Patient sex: M
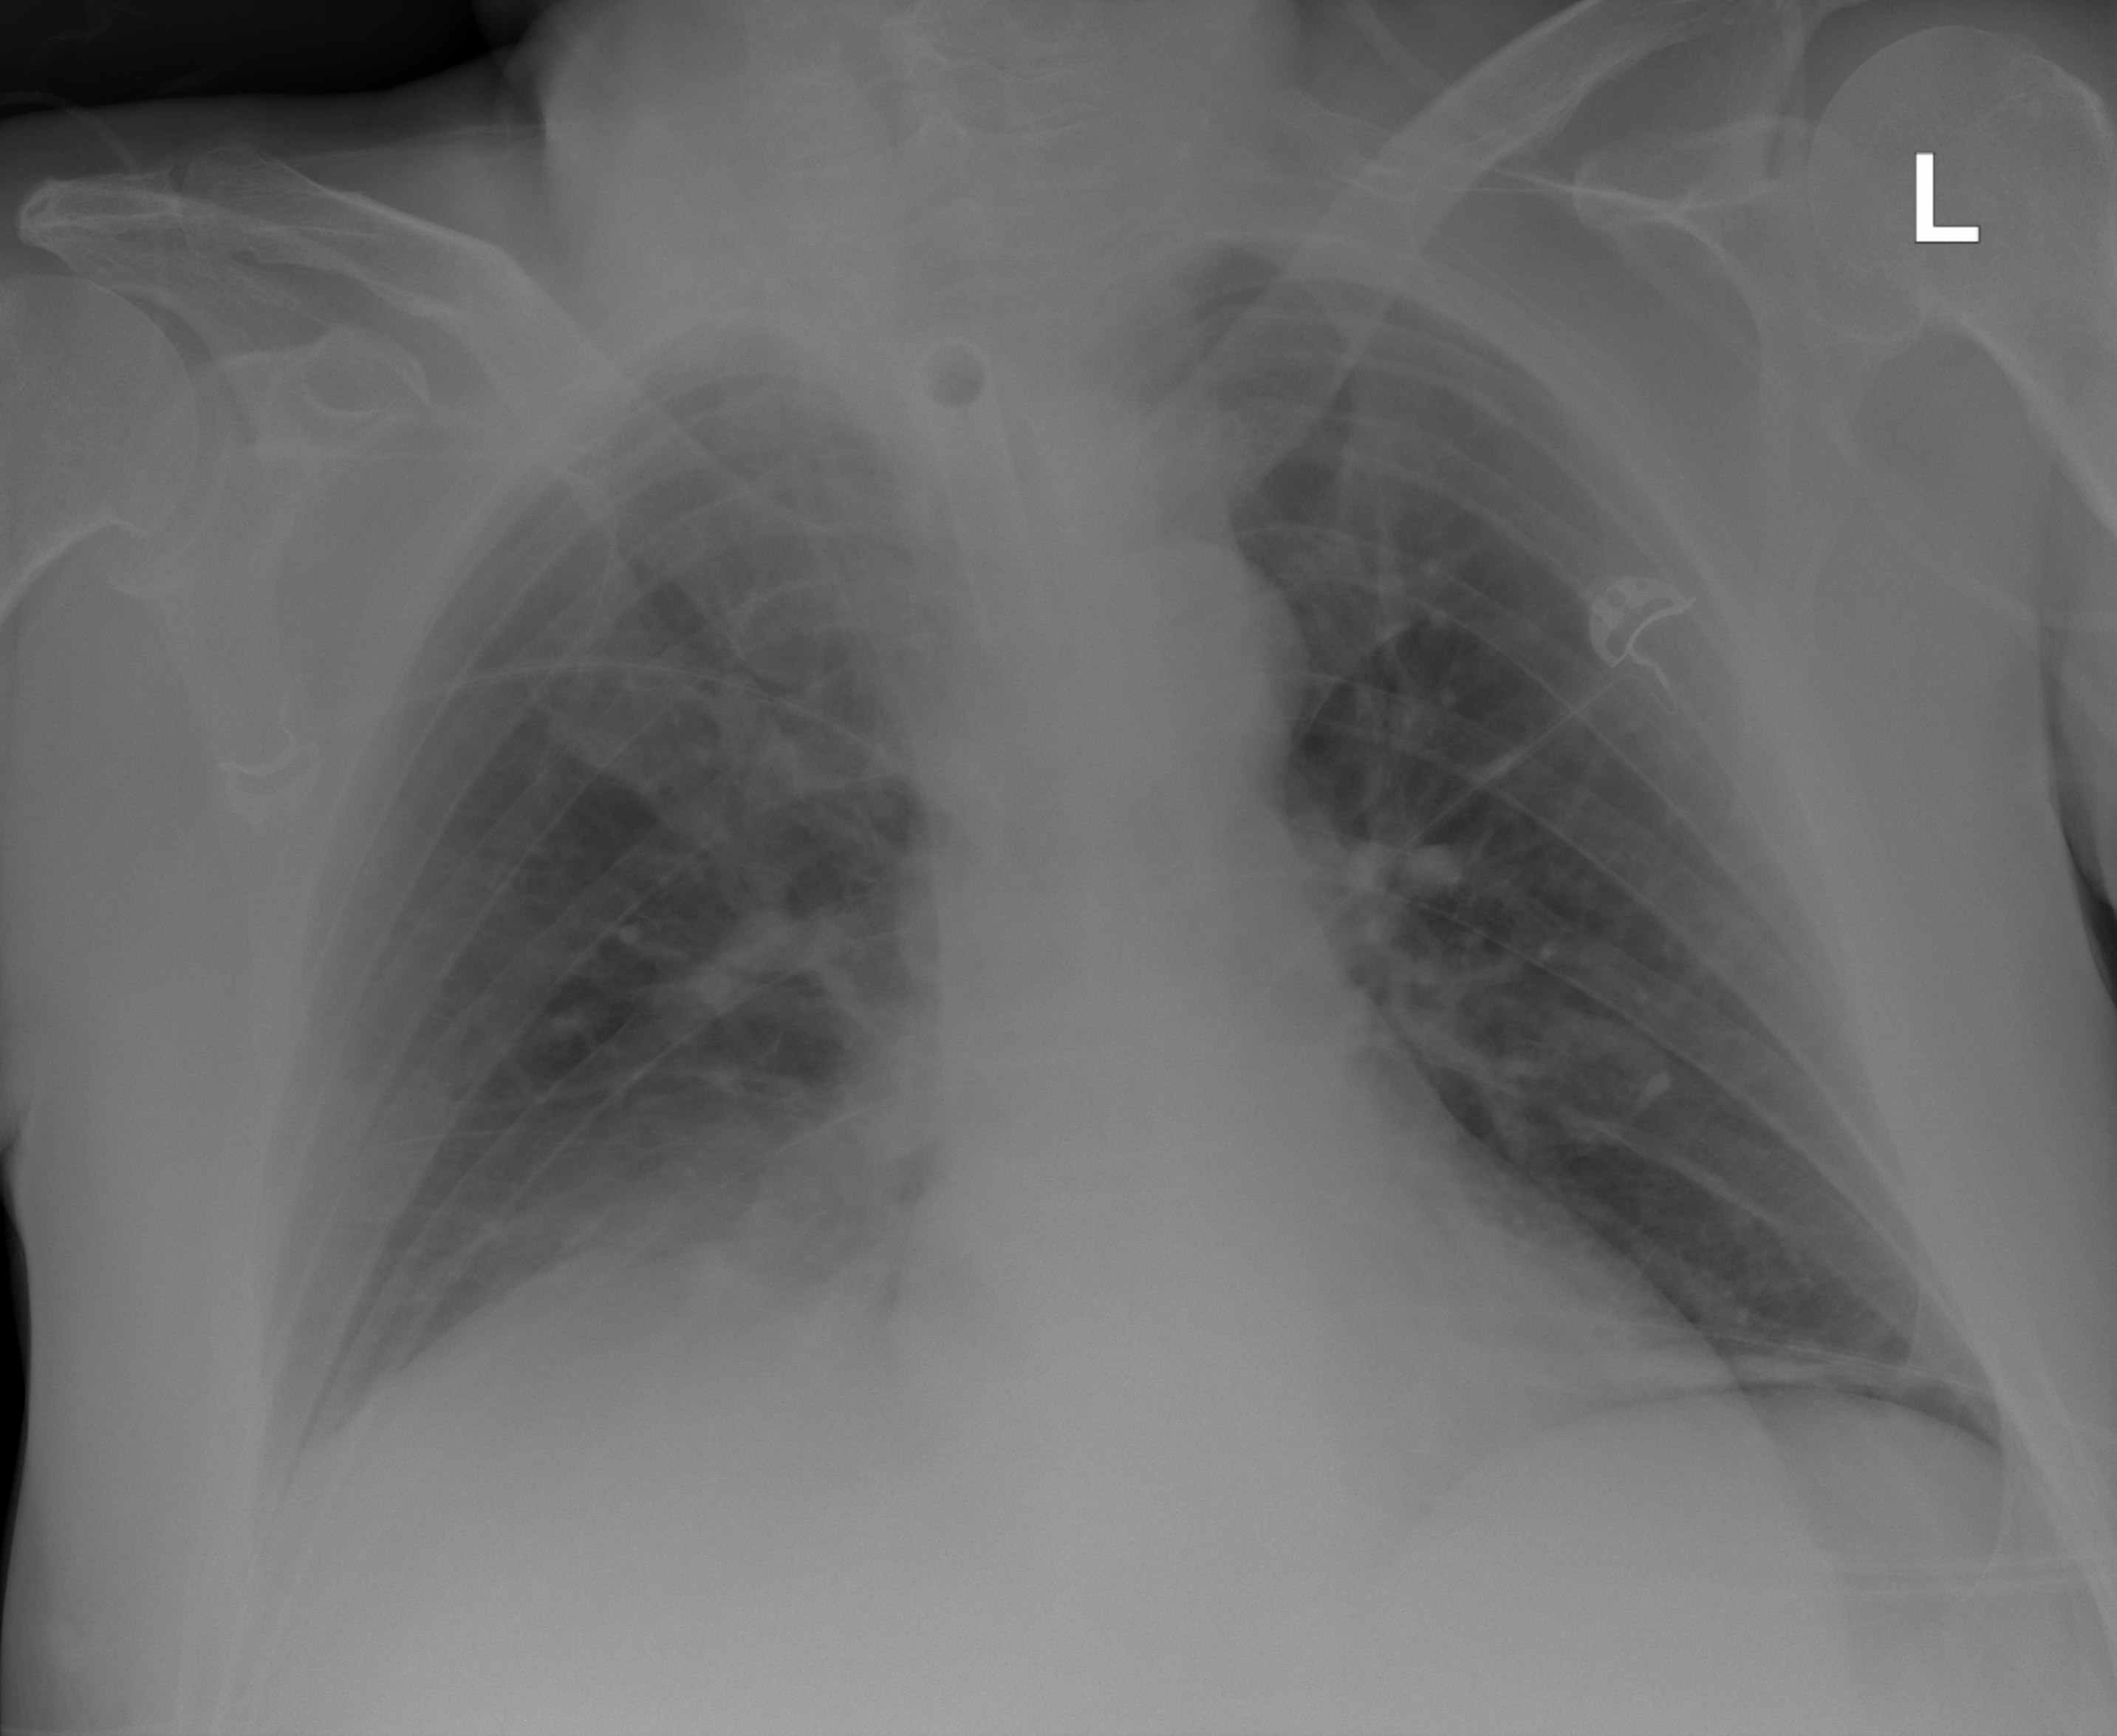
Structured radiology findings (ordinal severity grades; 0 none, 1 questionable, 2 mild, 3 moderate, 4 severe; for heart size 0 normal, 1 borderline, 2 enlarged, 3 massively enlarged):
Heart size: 0
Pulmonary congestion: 2
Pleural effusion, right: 2
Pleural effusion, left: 0
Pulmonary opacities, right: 0
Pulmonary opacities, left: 0
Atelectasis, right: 2
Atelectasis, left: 2